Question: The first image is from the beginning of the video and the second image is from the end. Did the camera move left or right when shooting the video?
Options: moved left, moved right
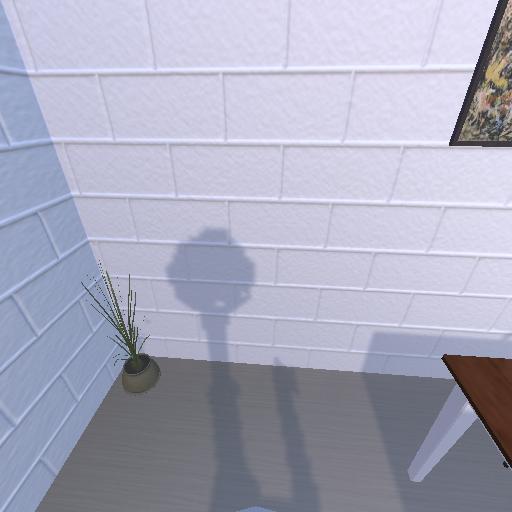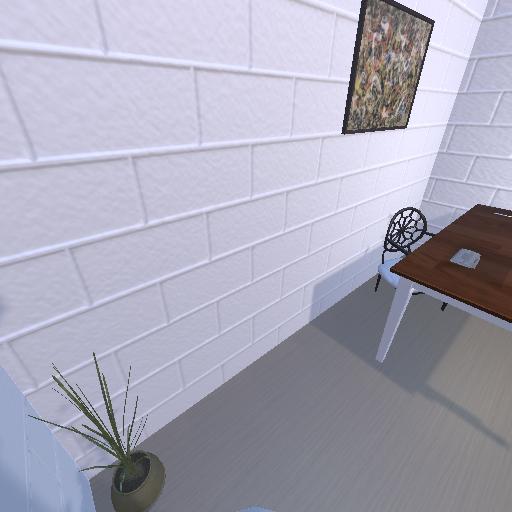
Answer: moved left